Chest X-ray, AP view. Patient: 56 years old, sex F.
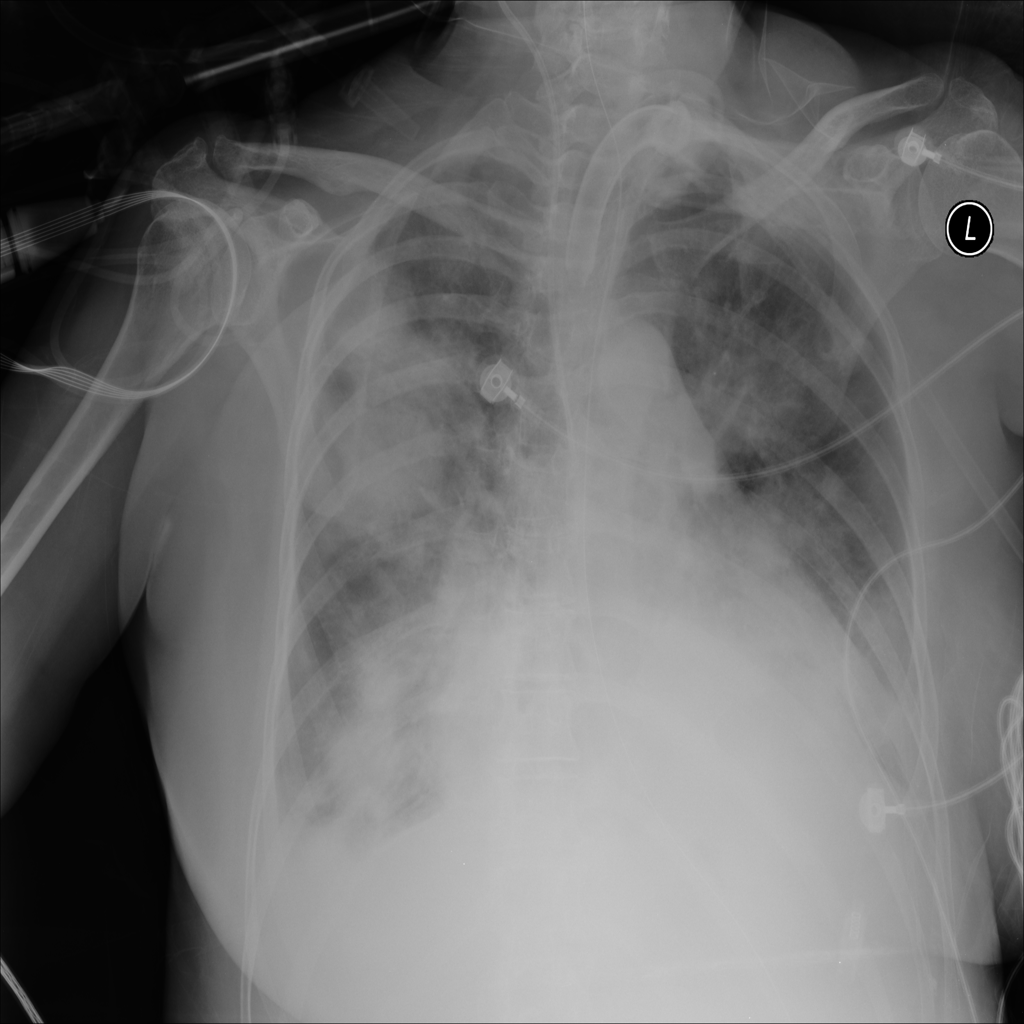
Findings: Cardiomegaly, Effusion